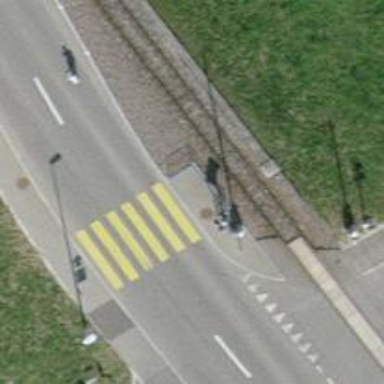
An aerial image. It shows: Zebra crossing on the road.